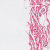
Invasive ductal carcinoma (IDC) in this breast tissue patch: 0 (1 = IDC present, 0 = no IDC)